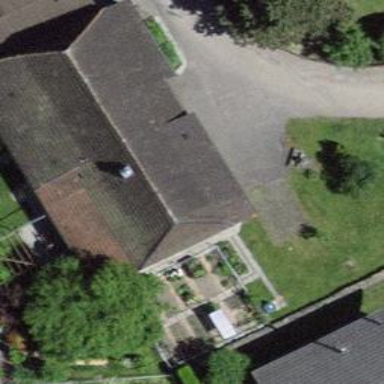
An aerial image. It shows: Farm building.